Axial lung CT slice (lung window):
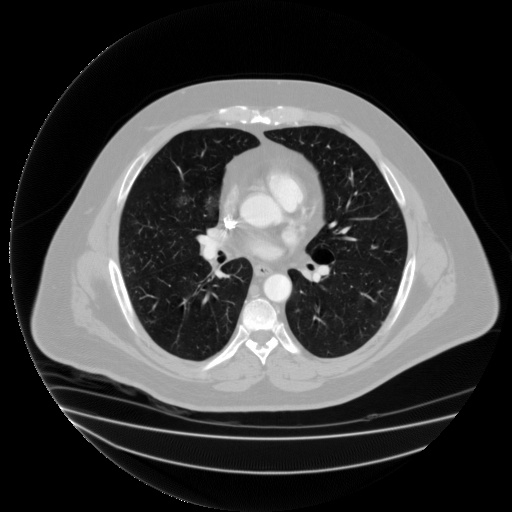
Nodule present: yes
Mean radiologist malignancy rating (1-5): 3.333